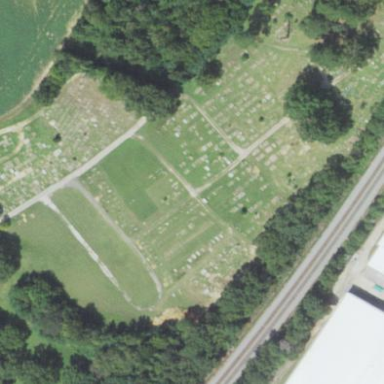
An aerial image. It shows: Cemetery.